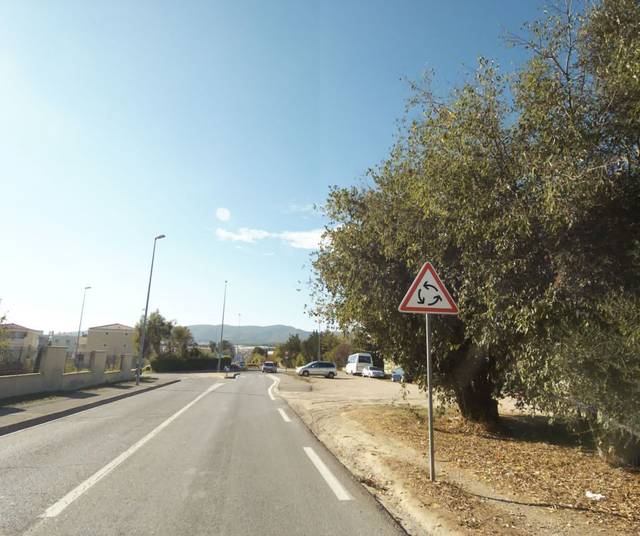
Region: France
Coordinates: 43.199, 5.617